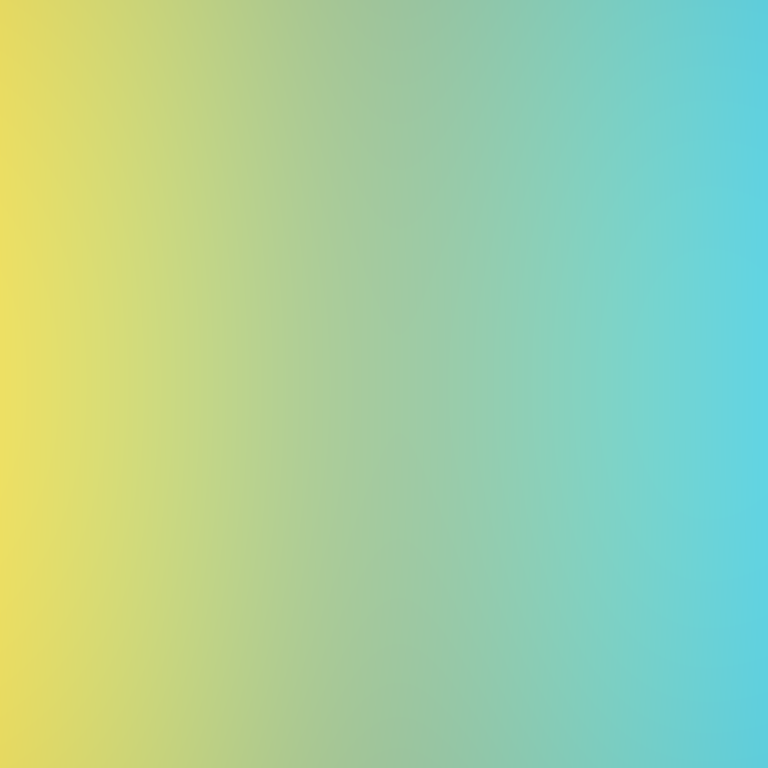
Abstract light effect, smooth gradient from yellow to cyan, calm atmosphere, soft glow, no room, no furniture, no objects.